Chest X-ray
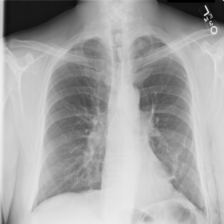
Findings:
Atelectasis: negative
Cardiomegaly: negative
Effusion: negative
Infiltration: negative
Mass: negative
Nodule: negative
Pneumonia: negative
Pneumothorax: negative
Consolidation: negative
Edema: negative
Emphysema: negative
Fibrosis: negative
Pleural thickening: negative
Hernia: negative